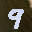
Label: 9